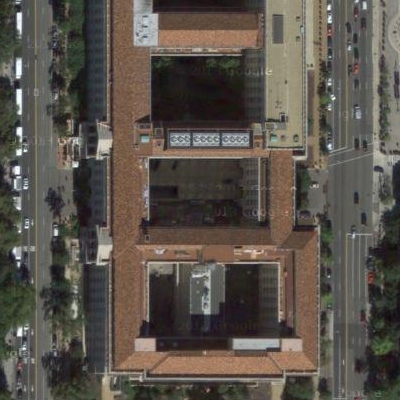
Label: cIndustry